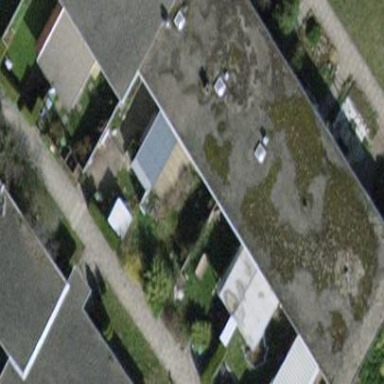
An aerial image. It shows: Terrace building with flat roof.